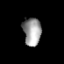
Tissue: prostate
Cell type: T cells
Senescence score: 0.3575
Nuclear area (px): 497
Mean DAPI intensity: 153.421